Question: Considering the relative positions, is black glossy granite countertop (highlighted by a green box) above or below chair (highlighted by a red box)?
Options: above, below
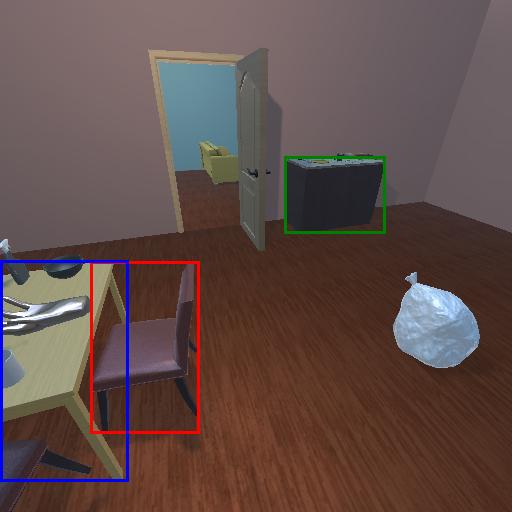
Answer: above